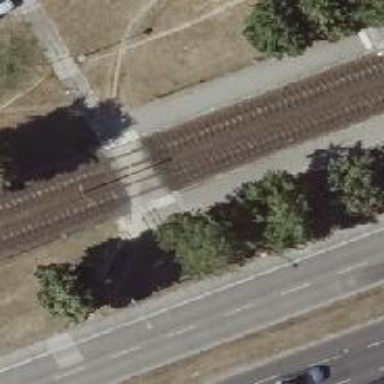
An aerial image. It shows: Uncontrolled tram railway crossing.